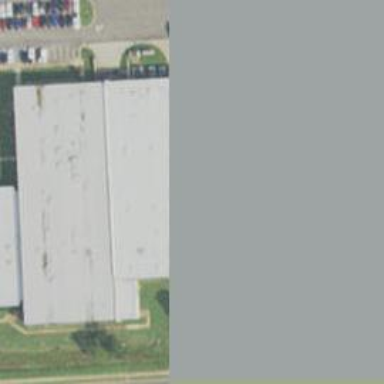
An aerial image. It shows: Warehouse building.